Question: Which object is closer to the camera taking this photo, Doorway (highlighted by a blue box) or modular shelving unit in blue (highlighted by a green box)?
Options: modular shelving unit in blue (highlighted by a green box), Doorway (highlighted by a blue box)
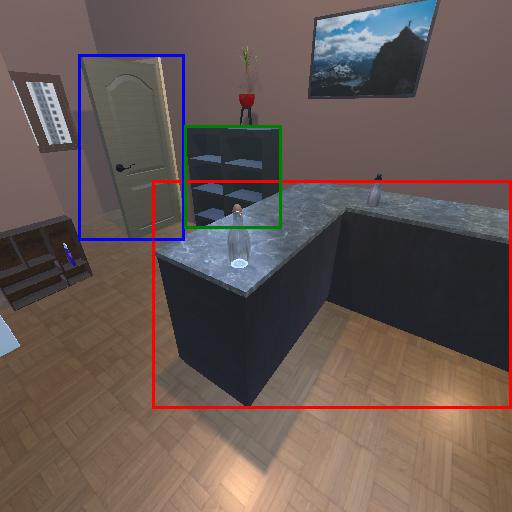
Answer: modular shelving unit in blue (highlighted by a green box)